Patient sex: M
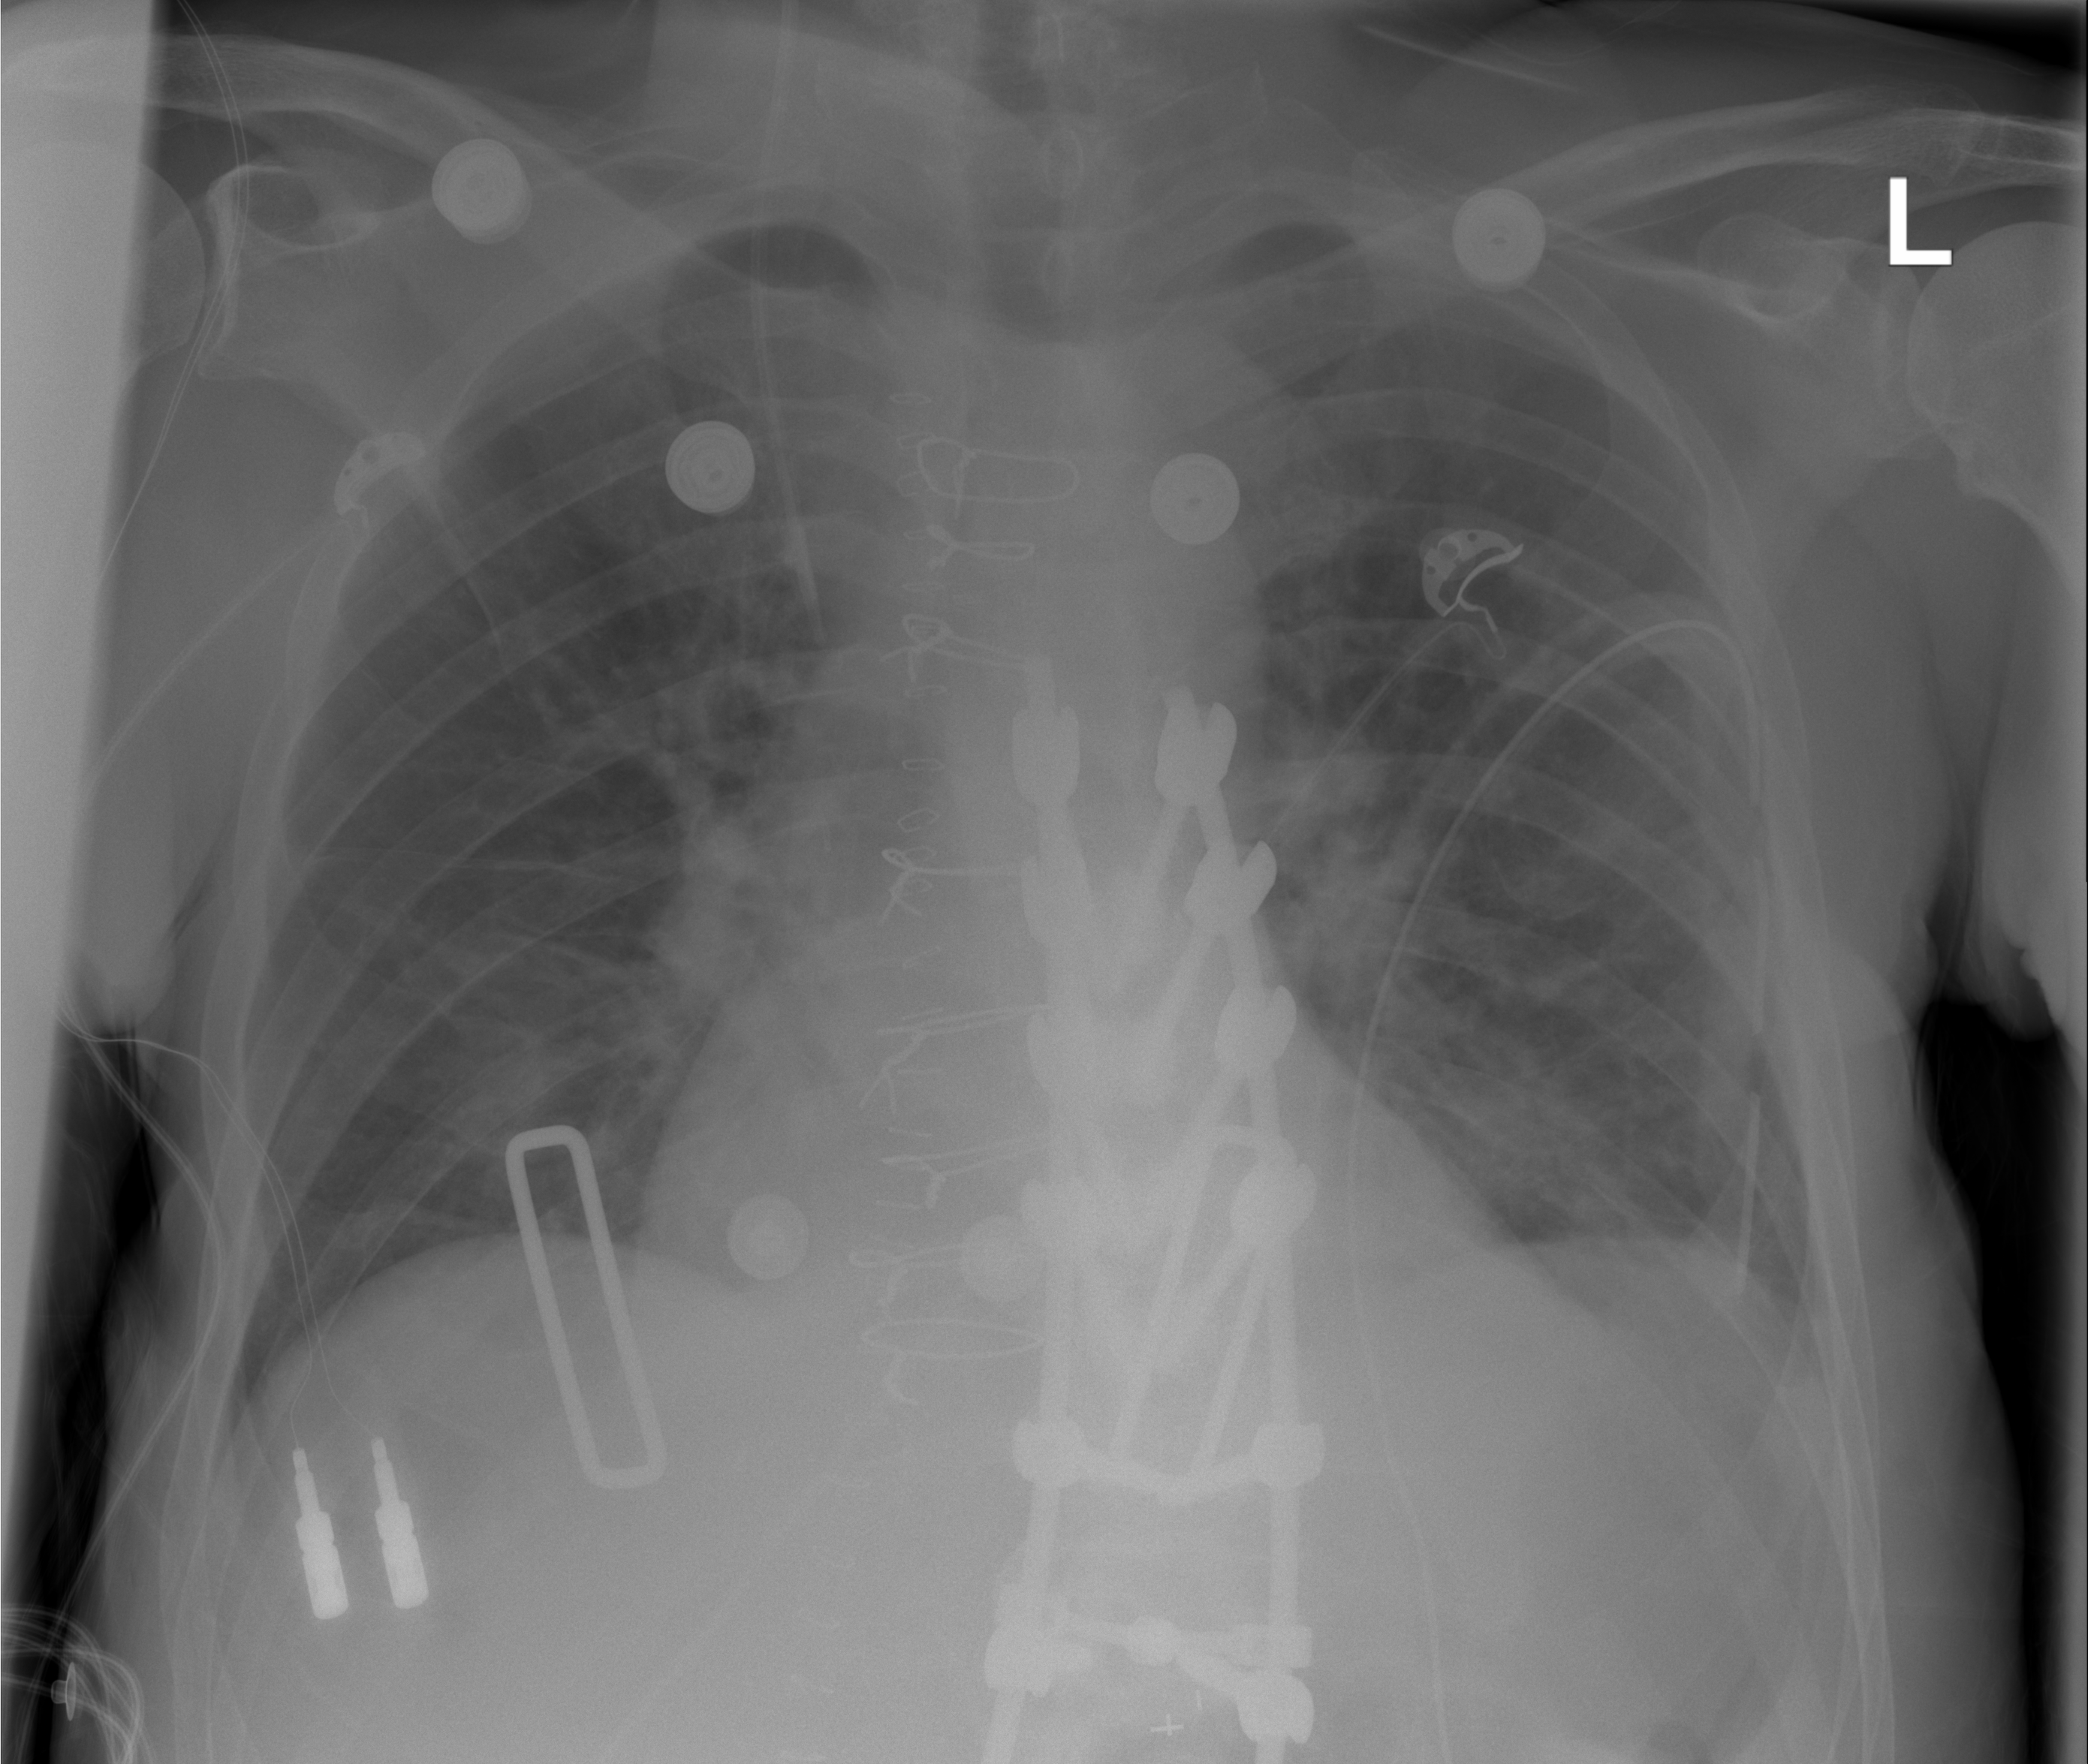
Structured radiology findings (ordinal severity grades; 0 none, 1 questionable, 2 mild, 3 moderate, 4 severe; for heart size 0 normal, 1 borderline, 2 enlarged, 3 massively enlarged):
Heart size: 0
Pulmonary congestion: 1
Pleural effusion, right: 0
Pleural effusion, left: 0
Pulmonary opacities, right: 0
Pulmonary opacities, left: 0
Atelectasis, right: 1
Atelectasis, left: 0